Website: bh-photo
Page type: delivery-shipping
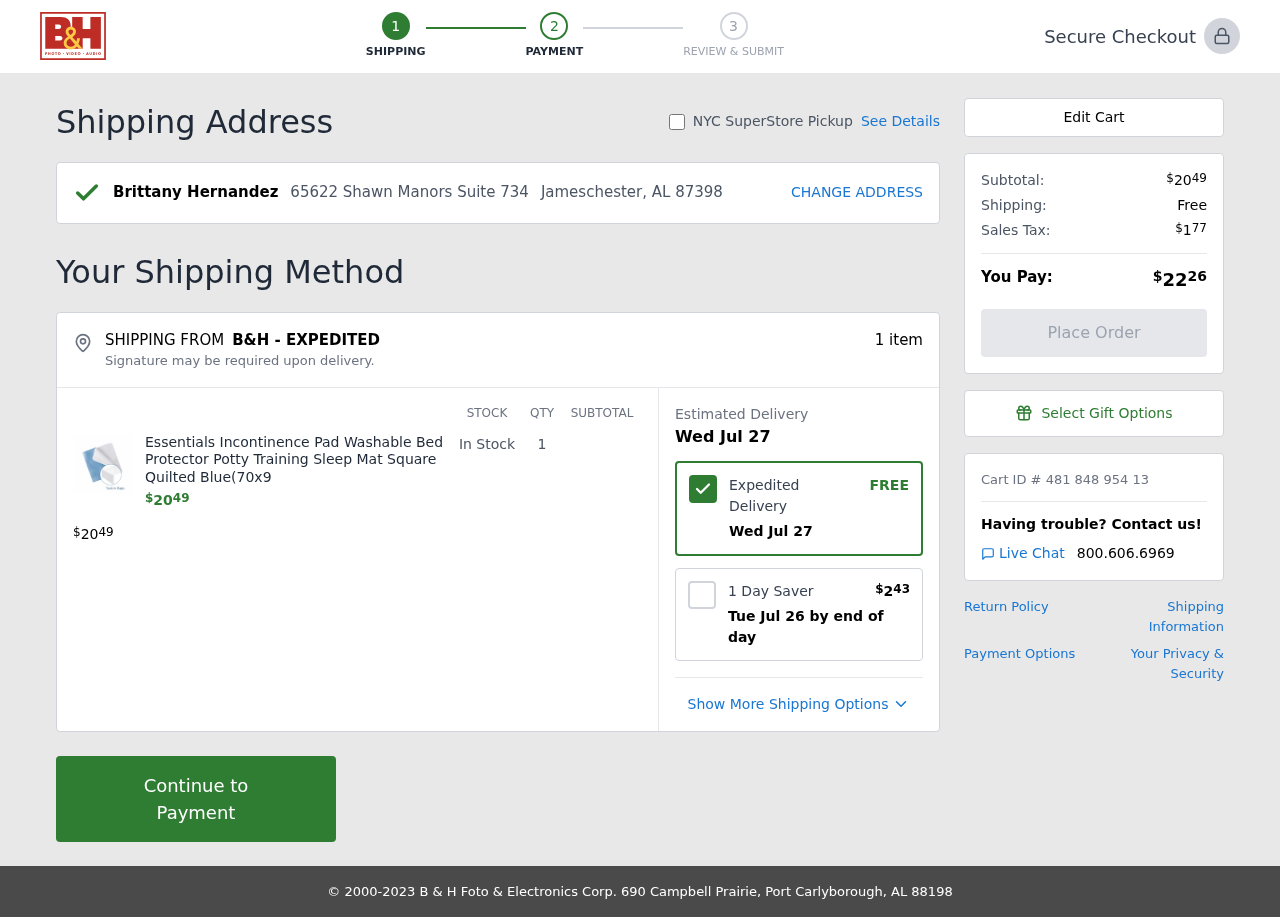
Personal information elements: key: PII_CITY_STATE_ZIP
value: Jameschester, AL 87398
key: PII_FULLNAME
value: Brittany Hernandez
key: PII_STREET
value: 65622 Shawn Manors Suite 734
Product elements: key: PRODUCT1_NAME
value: Essentials Incontinence Pad Washable Bed Protector Potty Training Sleep Mat Square Quilted Blue(70x9
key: PRODUCT1_PRICE
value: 20.49
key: PRODUCT1_QUANTITY
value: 1
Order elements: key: ORDER_NUM_ITEMS
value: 1 item
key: ORDER_SUBTOTAL
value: $2049
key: ORDER_DELIVERY_DATE
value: Wed Jul 27
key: ORDER_SHIPPING_COST_ALT
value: $243
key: ORDER_SHIPPING_DATE
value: Tue Jul 26 by end of day
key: ORDER_SHIPPING_COST
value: Free
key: ORDER_TAX
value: $177
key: ORDER_TOTAL
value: $2226
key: ORDER_ID
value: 481 848 954 13